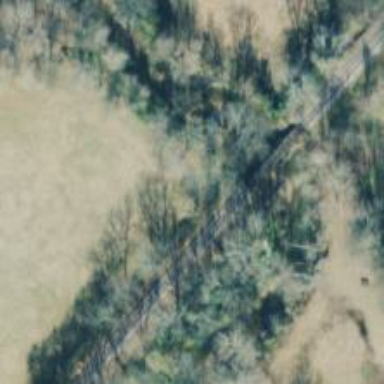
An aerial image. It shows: Bridge over railway line.